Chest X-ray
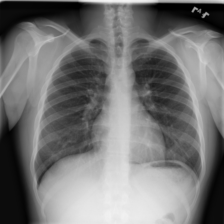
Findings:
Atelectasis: negative
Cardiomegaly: negative
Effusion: negative
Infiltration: negative
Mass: negative
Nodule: negative
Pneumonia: negative
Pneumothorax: negative
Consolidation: negative
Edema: negative
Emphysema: negative
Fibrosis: negative
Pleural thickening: negative
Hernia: negative